Question: I'm currently writing a pure GWT (2.3) application and I require the use of a dialog box. I followed the examples in the documentation and they work as they should.
My requirement is to display a dialog displaying some text in a scrollable text area with a close button (for now). The problem is that the right side of my dialog panel is being clipped off (please correct me if my terminology is incorrect here). Rather than explain it more, I will include some sample code and the resultant dialog box.
'''
// This next block just builds debug text to display
StringBuilder sb = new StringBuilder();
for (int i = 0 ; i < 100; i++) {
sb.append(((i+1) < 10) ? " " : "").append(i+1).append(" : ");
for (int j = 0; j < 8; j++) {
sb.append("<PHONE>");
}
sb.append("
");
}
final DialogBox dialogBox = new DialogBox();
dialogBox.setGlassEnabled(true);
dialogBox.setAnimationEnabled(true);
dialogBox.setText("My broken dialog box");
VerticalPanel contentPanel = new VerticalPanel();
contentPanel.setHorizontalAlignment(HasHorizontalAlignment.ALIGN_CENTER);
contentPanel.setSpacing(4);
TextArea ta = new TextArea();
ta.setCharacterWidth(90);
ta.setVisibleLines(40);
ta.setReadOnly(true);
ta.setText(sb.toString());
contentPanel.add(ta);
Button closeButton = new Button("Close Button");
closeButton.addClickHandler(new ClickHandler() {public void onClick(ClickEvent event) {dialogBox.hide();}});
contentPanel.add(closeButton);
dialogBox.setWidget(contentPanel);
dialogBox.show();
'''

Maybe I'm doing something fundamentally wrong in my layout code? Any help much appreciated.
Chris
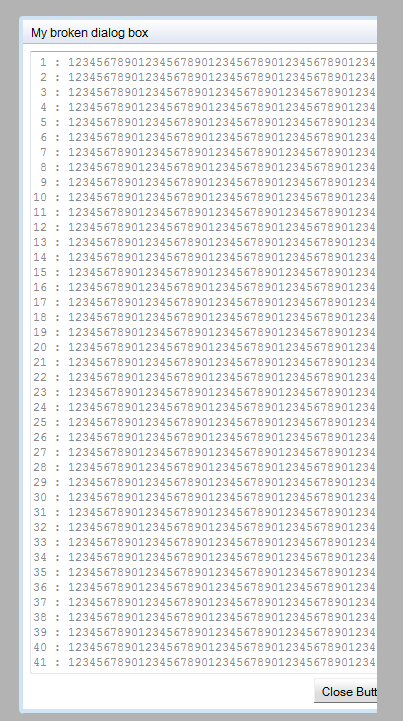
Answer: OK. I'm going to answer my own question here (but I'll upvote the useful suggestions given thus far).
The reason for the clipping is my own mistake. I had overrode the default dialogBox style in my own css file as below:
'''
.gwt-DialogBox {
width: 400px;
}
'''
Oops. Sorry for not catching this before I posted the question.